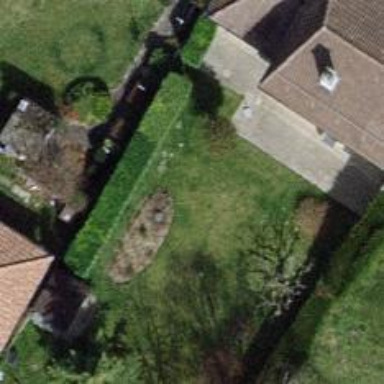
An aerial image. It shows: Garden surrounded by fence.